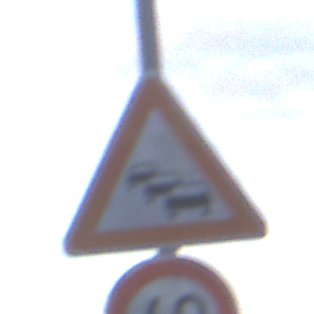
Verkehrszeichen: Stau
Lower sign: Geschwindigkeit60
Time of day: SunriseSunset
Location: Outdoor (Nature)
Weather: PartlyCloudy
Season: NotSpecified
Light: Natural